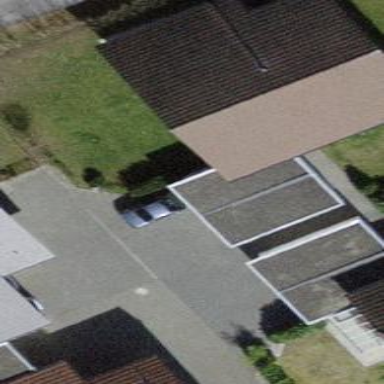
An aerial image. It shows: Group of garages.